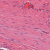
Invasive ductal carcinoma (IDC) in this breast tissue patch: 0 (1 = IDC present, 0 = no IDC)